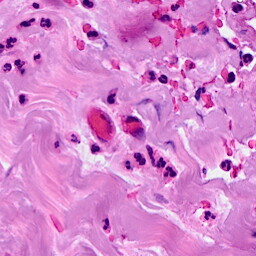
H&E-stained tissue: Breast